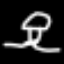
Label: mushroom